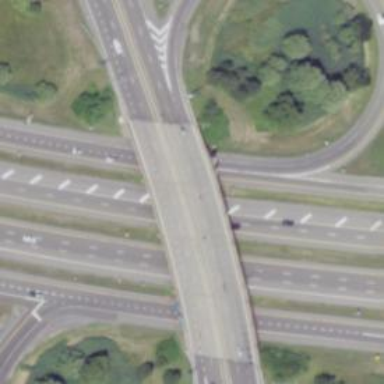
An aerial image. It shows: Motorway link.